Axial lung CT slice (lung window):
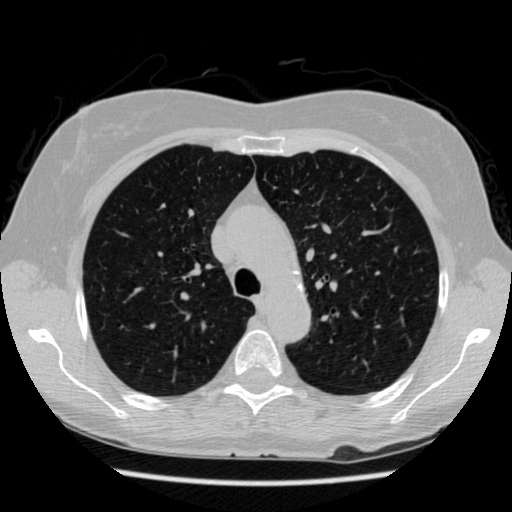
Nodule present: no